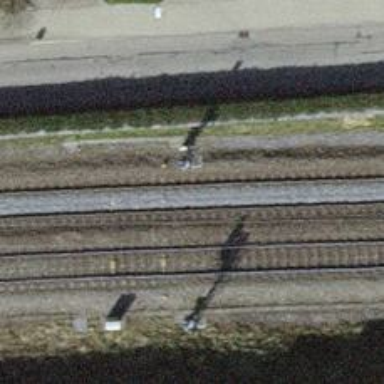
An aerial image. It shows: Railway signal.